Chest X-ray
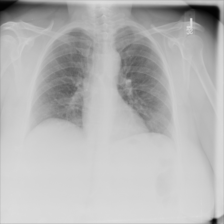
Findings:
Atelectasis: negative
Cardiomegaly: negative
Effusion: negative
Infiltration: negative
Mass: negative
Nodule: negative
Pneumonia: negative
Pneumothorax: negative
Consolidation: negative
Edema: negative
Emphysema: negative
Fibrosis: negative
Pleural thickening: negative
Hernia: negative